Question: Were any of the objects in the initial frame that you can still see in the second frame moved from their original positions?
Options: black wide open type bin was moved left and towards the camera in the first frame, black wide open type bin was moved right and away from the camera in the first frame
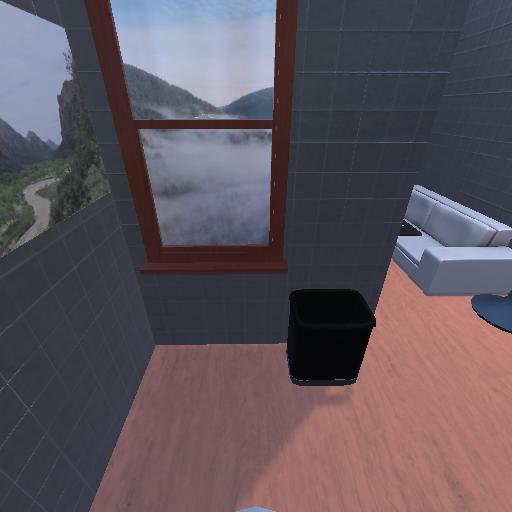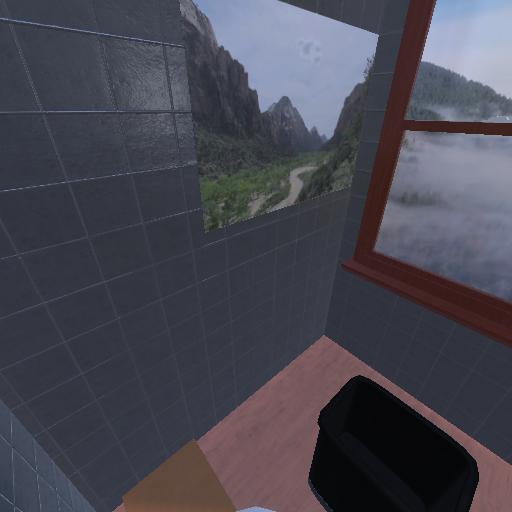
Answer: black wide open type bin was moved left and towards the camera in the first frame